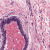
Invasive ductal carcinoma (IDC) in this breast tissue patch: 0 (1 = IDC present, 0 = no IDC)